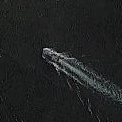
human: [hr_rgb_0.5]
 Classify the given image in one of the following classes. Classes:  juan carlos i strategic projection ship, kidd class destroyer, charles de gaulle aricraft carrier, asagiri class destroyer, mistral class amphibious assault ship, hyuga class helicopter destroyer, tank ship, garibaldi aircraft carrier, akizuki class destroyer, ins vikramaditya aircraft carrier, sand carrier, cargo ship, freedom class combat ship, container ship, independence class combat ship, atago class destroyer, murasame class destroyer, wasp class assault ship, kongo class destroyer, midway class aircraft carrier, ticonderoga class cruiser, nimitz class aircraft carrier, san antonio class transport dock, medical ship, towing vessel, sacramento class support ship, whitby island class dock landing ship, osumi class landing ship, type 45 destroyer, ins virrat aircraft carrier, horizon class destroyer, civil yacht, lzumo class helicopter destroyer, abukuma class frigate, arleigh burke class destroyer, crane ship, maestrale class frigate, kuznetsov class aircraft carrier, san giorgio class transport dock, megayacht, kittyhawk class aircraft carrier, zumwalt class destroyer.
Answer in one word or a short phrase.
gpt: Towing vessel